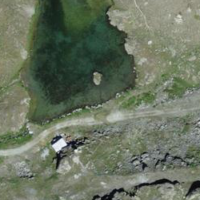
EUNIS habitat code: 26
Species observed at this site:
Sempervivum montanum